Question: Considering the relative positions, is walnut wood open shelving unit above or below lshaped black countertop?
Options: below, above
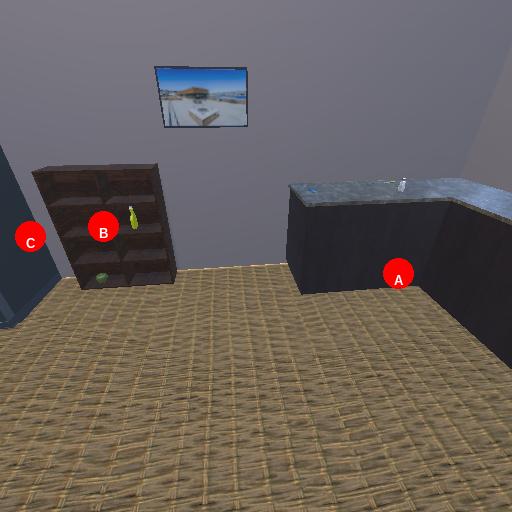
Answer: below